Question: I am trying to add a launch image to my Universal landscape game. I am using the Asset Catalog. Here is how it looks like:

For the iPad everything is all right but on the iPhone no launch image appears.
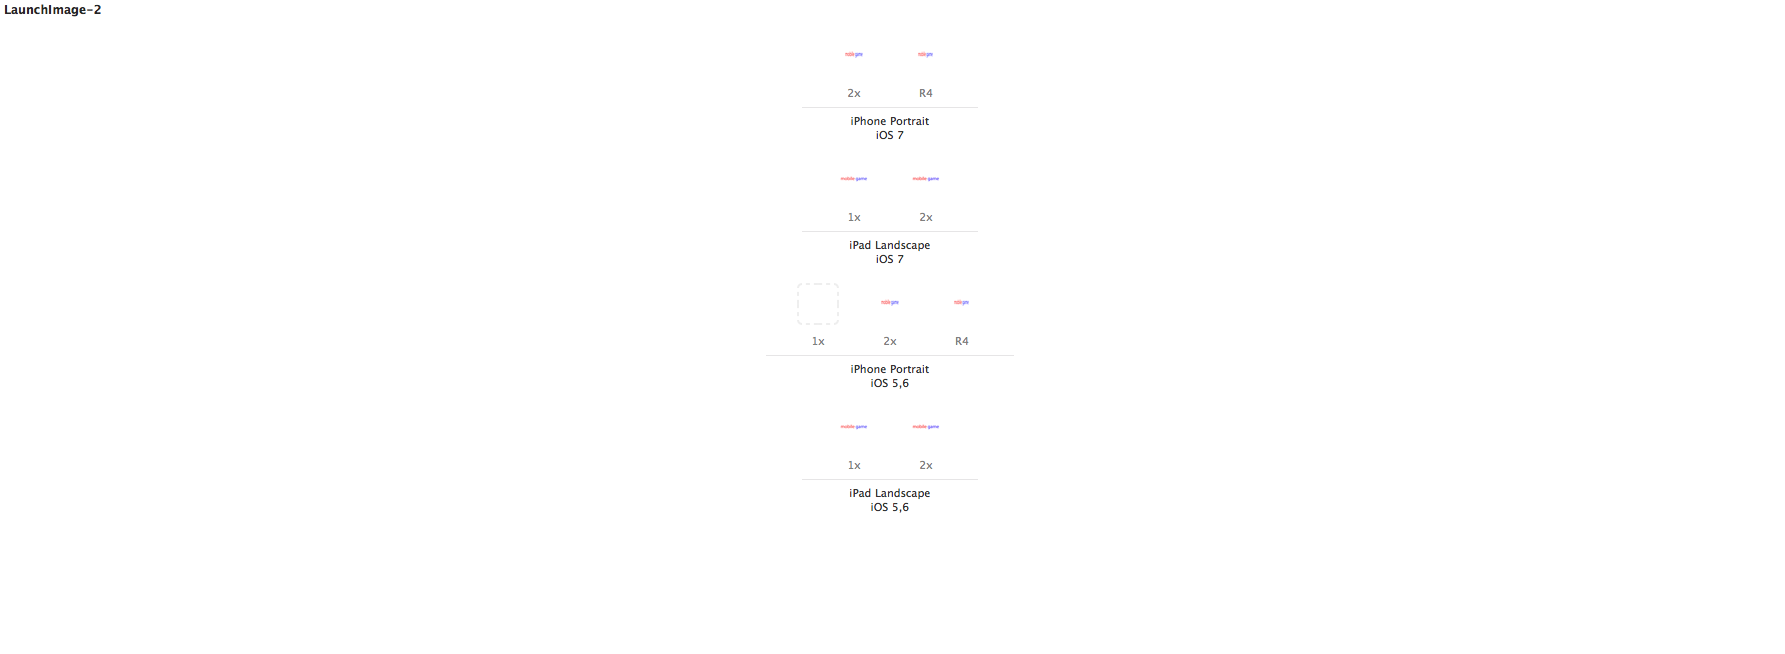
Answer: Some people think that this is a bug, and have posted their finding in this thread <URL> . You might want to try the solution in that thread.